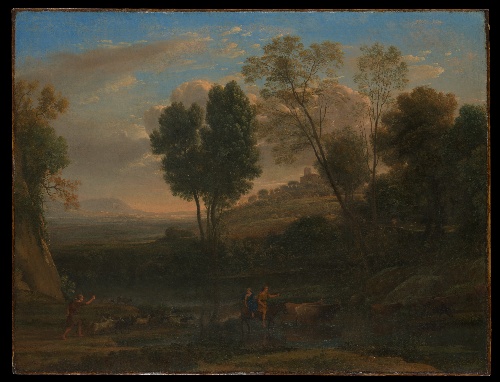
Title: Sunrise
Artist: Claude Lorrain (Claude Gellée)
Artist bio: French, Chamagne 1604/5?–1682 Rome
Date: possibly 1646–47
Object type: Painting
Classification: Paintings
Medium: Oil on canvas
Dimensions: 40 1/2 x 52 3/4 in. (102.9 x 134 cm)
Department: European Paintings
Credit line: Fletcher Fund, 1947
Accession year: 1947
Repository: Metropolitan Museum of Art, New York, NY
Tags: Cows|Landscapes|Dawn|Human Figures